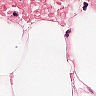
Metastatic tissue present: no